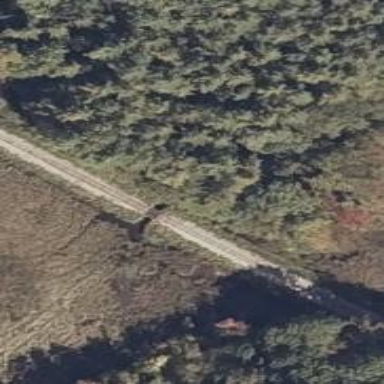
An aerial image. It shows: Trestle bridge for railway.